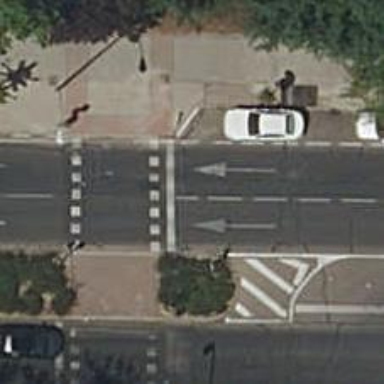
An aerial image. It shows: Road with traffic signals for signaling.